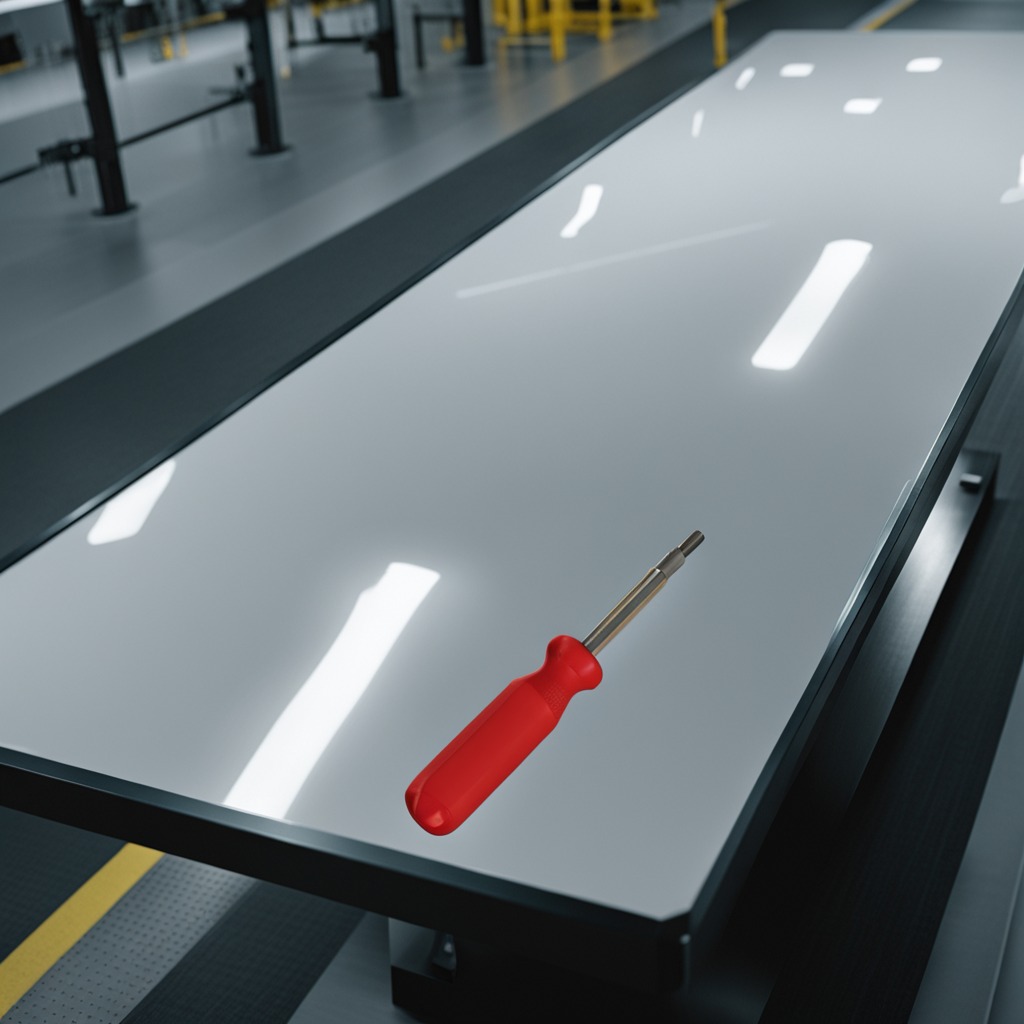
A screwdriver is lying on a high-gloss table in a ship maintenance bay industrial lighting.